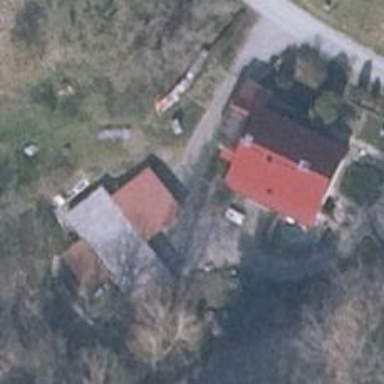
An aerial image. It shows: Driveway.